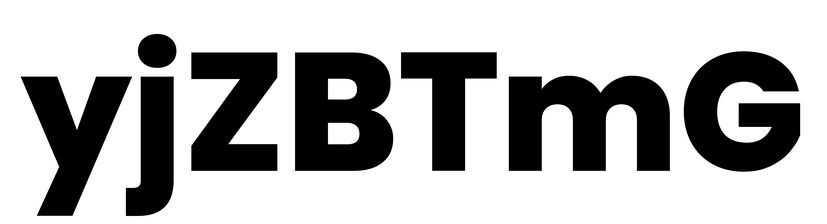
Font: Poppins-ExtraBold